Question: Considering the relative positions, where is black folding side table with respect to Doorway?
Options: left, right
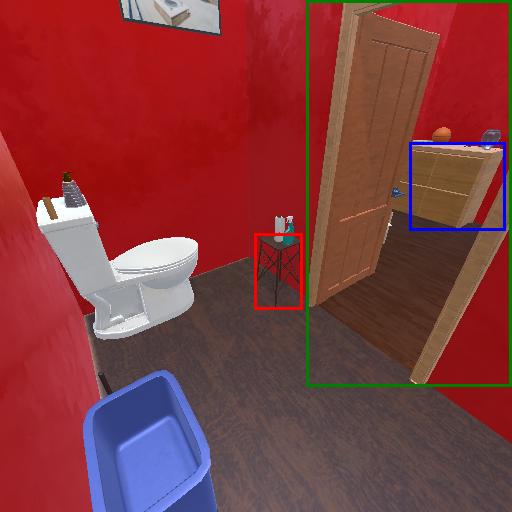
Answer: left